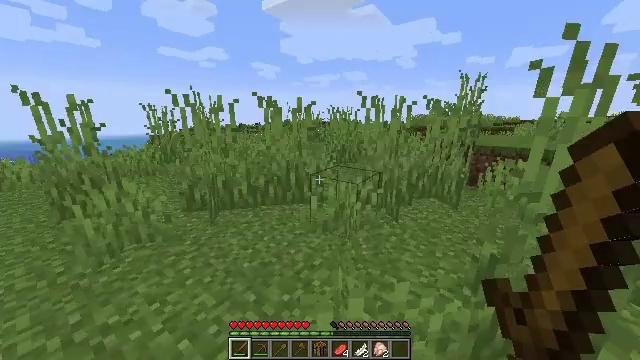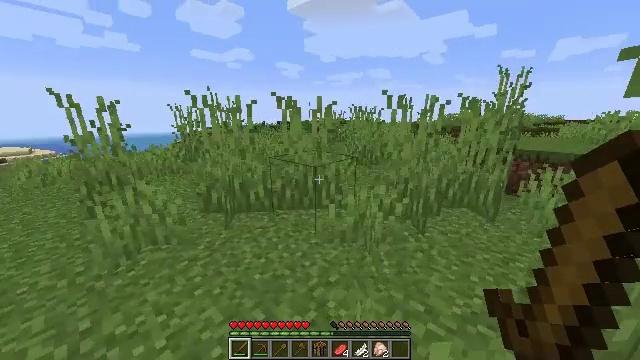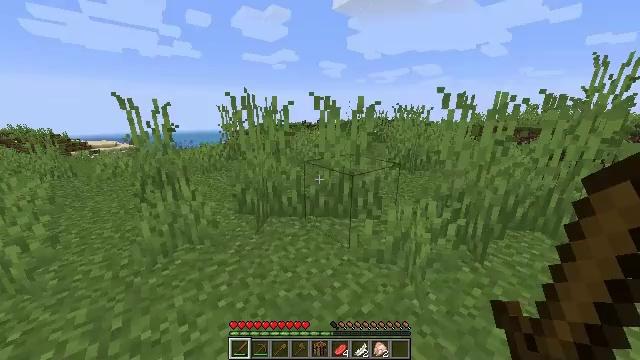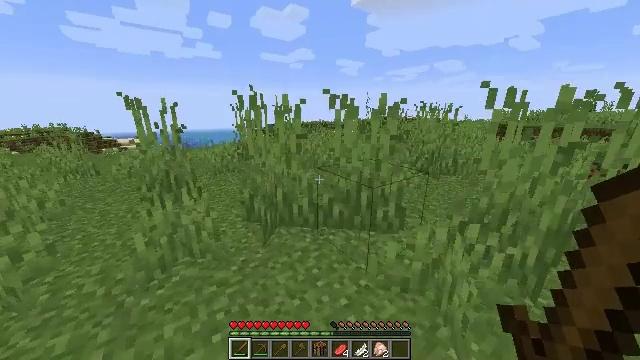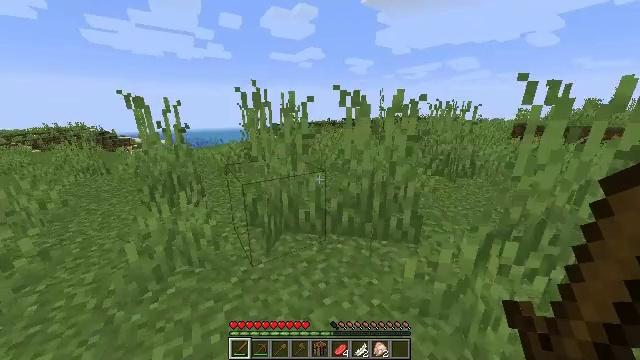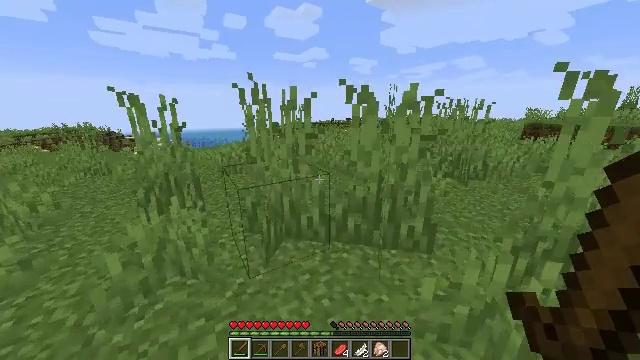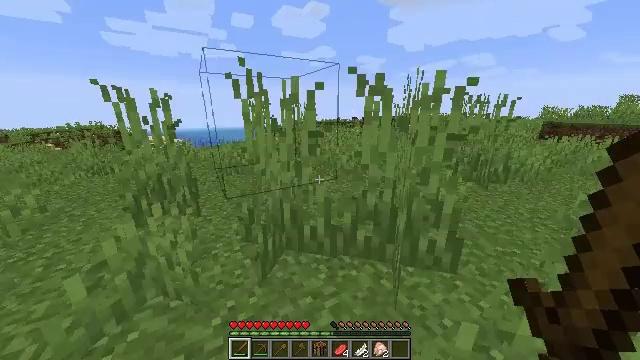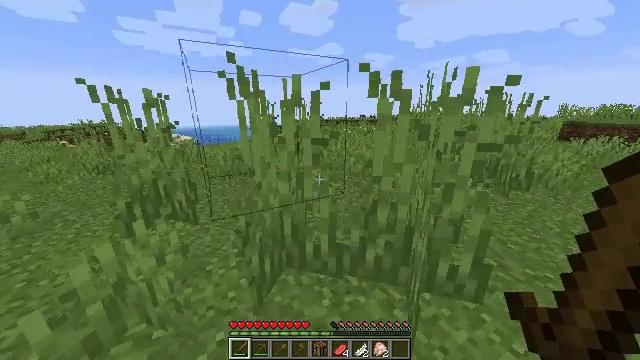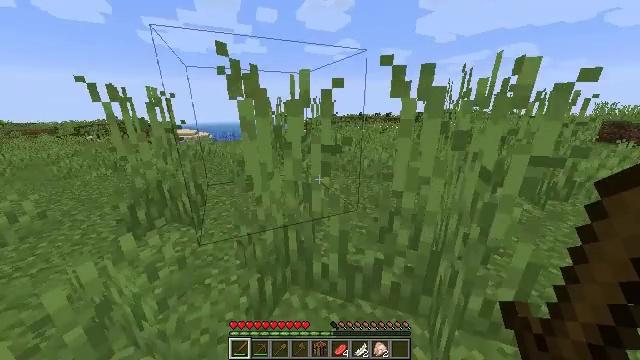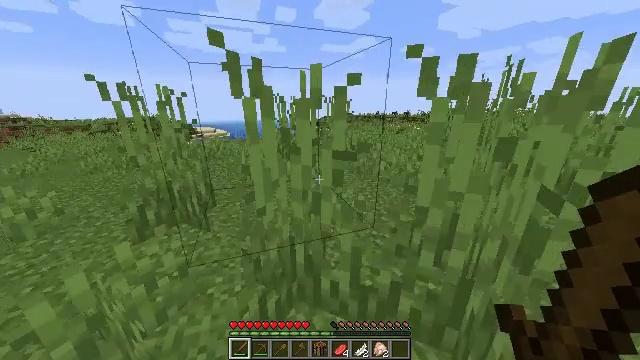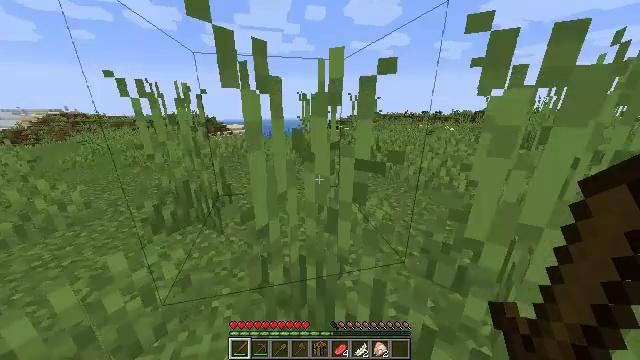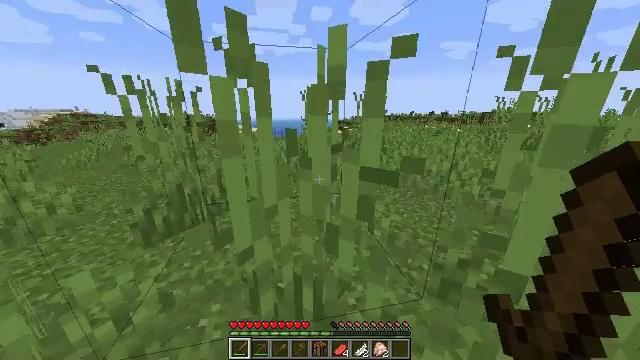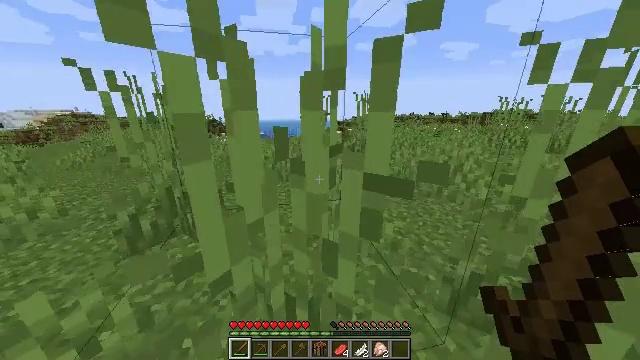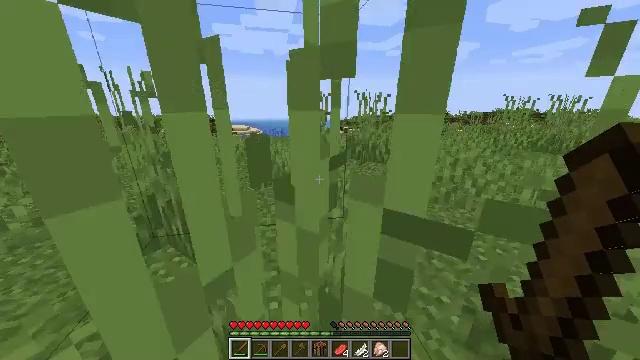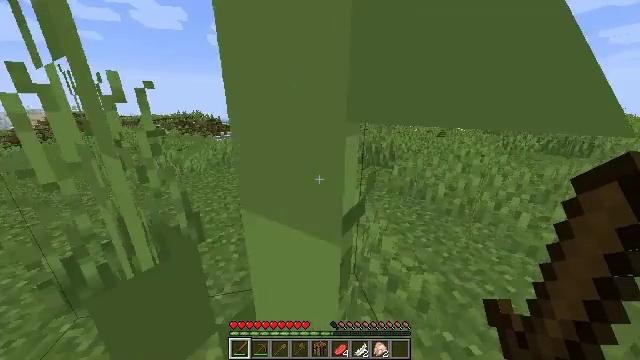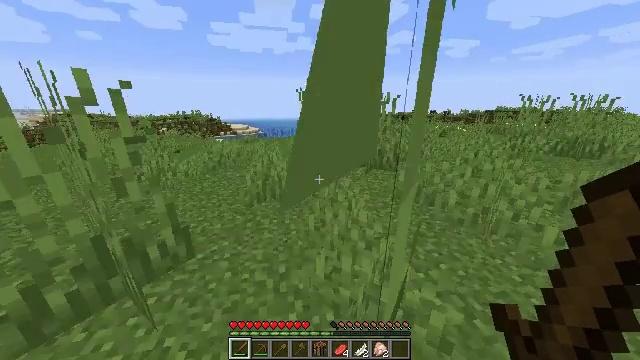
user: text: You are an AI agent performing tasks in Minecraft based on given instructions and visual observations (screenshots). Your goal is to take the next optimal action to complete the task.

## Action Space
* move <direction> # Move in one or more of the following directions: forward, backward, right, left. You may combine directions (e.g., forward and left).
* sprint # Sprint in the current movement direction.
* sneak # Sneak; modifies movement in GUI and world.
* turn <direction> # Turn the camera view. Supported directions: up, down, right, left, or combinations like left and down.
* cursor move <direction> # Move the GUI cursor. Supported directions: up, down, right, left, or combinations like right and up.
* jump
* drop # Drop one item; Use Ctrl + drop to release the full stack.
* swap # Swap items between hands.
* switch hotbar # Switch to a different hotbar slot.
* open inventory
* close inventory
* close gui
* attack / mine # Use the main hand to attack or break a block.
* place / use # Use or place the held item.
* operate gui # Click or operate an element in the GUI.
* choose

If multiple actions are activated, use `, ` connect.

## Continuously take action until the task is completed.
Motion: motion action
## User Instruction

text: Break the grass block.
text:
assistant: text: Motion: move forward, sprint, turn left
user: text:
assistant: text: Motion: move forward, sprint, turn left
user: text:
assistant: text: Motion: move forward, sprint, turn left
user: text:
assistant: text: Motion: move forward, sprint, turn left
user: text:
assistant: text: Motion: move forward, sprint, turn left
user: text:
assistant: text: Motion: move forward, sprint, turn left
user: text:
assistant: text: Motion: move forward, sprint, turn left
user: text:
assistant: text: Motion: move forward, sprint, turn left
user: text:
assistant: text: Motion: move forward, sprint, turn left
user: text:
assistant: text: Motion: move forward, sprint, turn left
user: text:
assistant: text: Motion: move forward, sprint, turn left
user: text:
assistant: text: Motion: move forward, sprint
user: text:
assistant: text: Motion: move forward, sprint
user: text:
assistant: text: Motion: move forward, sprint
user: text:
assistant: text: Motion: move forward, sprint
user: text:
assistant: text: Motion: move forward, sprint
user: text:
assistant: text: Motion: move forward, sprint
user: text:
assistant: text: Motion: move forward, sprint
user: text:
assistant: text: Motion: move forward, sprint
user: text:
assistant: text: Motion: move forward, sprint
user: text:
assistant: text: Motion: move forward, sprint
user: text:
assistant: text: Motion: move forward, sprint
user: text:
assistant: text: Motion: move forward, sprint, turn right
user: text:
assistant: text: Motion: move forward, sprint
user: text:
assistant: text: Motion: move forward, sprint
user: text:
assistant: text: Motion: move forward, sprint
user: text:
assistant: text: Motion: move forward, sprint
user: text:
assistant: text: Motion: move forward, sprint
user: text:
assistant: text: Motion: move forward, sprint
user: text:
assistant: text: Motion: move forward, sprint